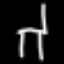
Label: chair